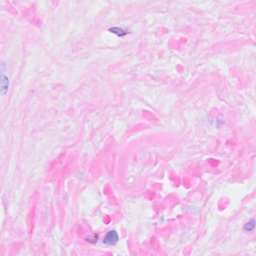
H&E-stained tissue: Breast